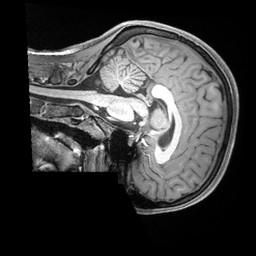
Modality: T1w
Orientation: sagittal
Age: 19
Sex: female
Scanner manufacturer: siemens
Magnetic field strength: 3 T
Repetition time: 2.4 s
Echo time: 0.00226 s